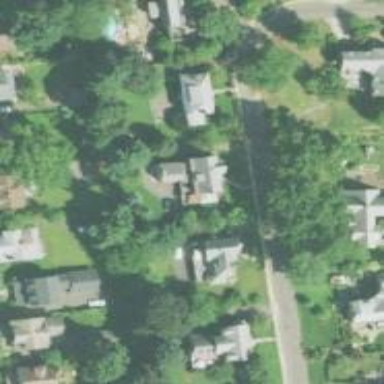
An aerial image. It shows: Neighbourhood designated as historic district.